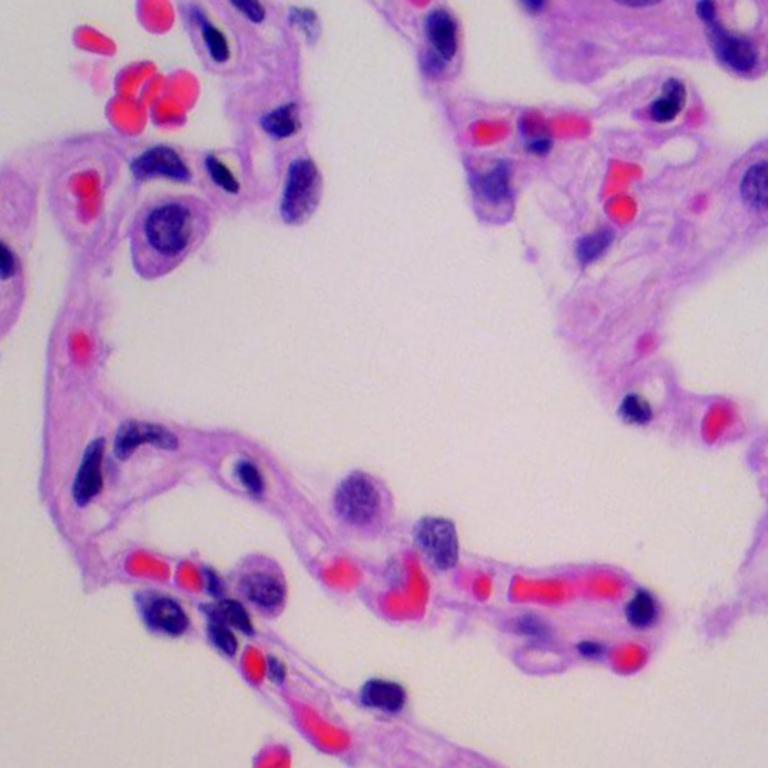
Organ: lung
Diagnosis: benign